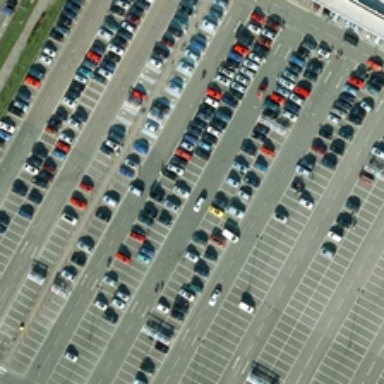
Many cars in different colors are in a parking lot with many empty parking spaces .